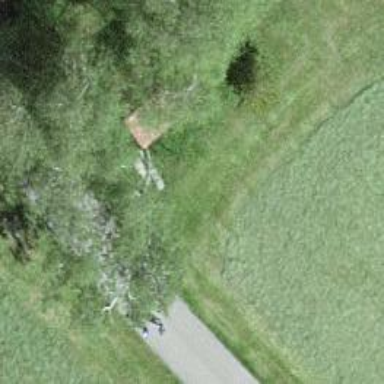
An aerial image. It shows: Bench.